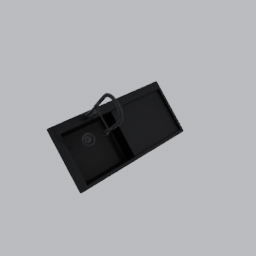
Label: appliances